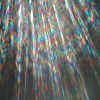
Label: sunburn